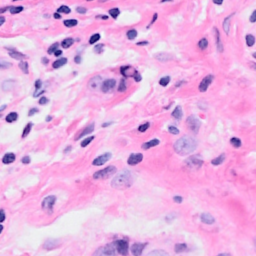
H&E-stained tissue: Breast